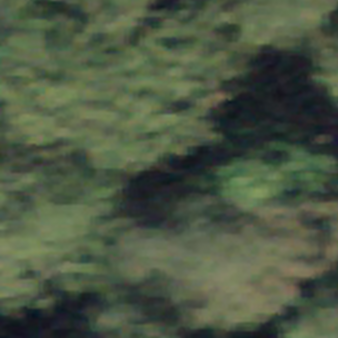
Label: other